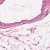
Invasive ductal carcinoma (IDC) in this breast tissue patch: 0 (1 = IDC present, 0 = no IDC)